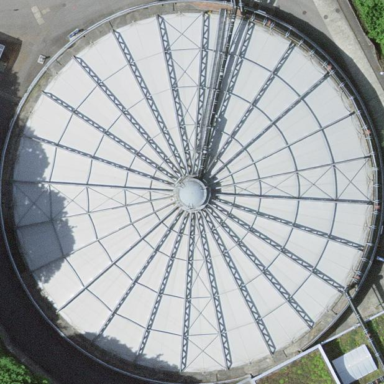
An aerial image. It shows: Building with storage tank.